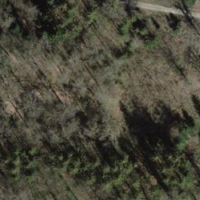
EUNIS habitat code: 41
Species observed at this site:
Veronica chamaedrys